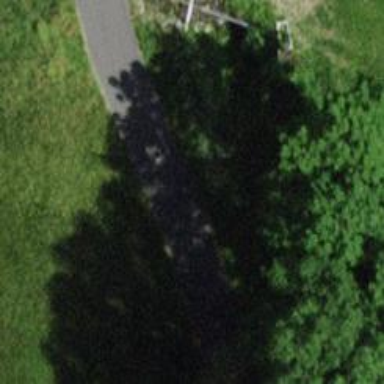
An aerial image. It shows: Well-maintained track road with grade 1 tracktype.